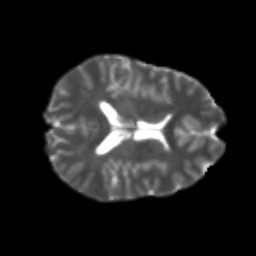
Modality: T2w
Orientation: axial
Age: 24
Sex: female
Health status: healthy
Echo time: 0.074 s